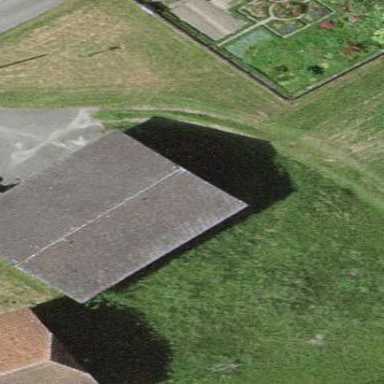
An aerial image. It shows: Barn.